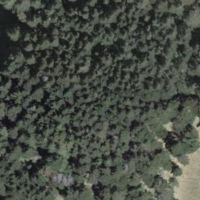
EUNIS habitat code: 43
Species observed at this site:
Crepis pyrenaica